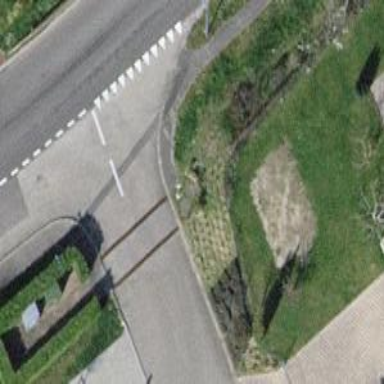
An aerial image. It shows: Asphalt footway with unmarked crossing.